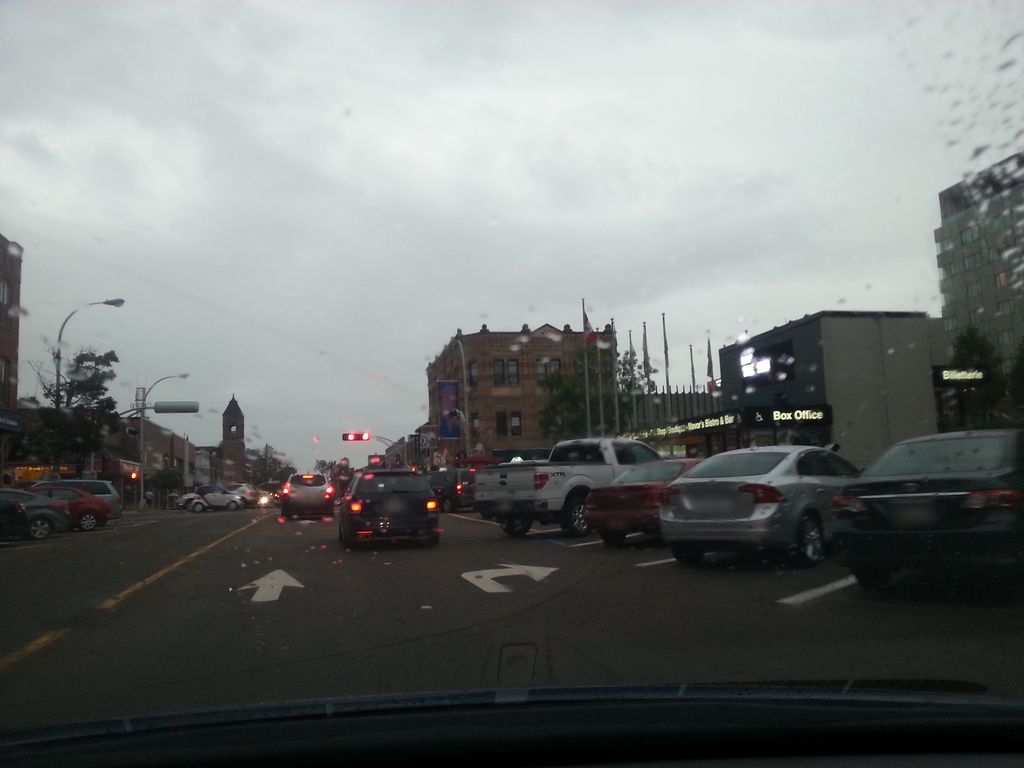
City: charlottetown